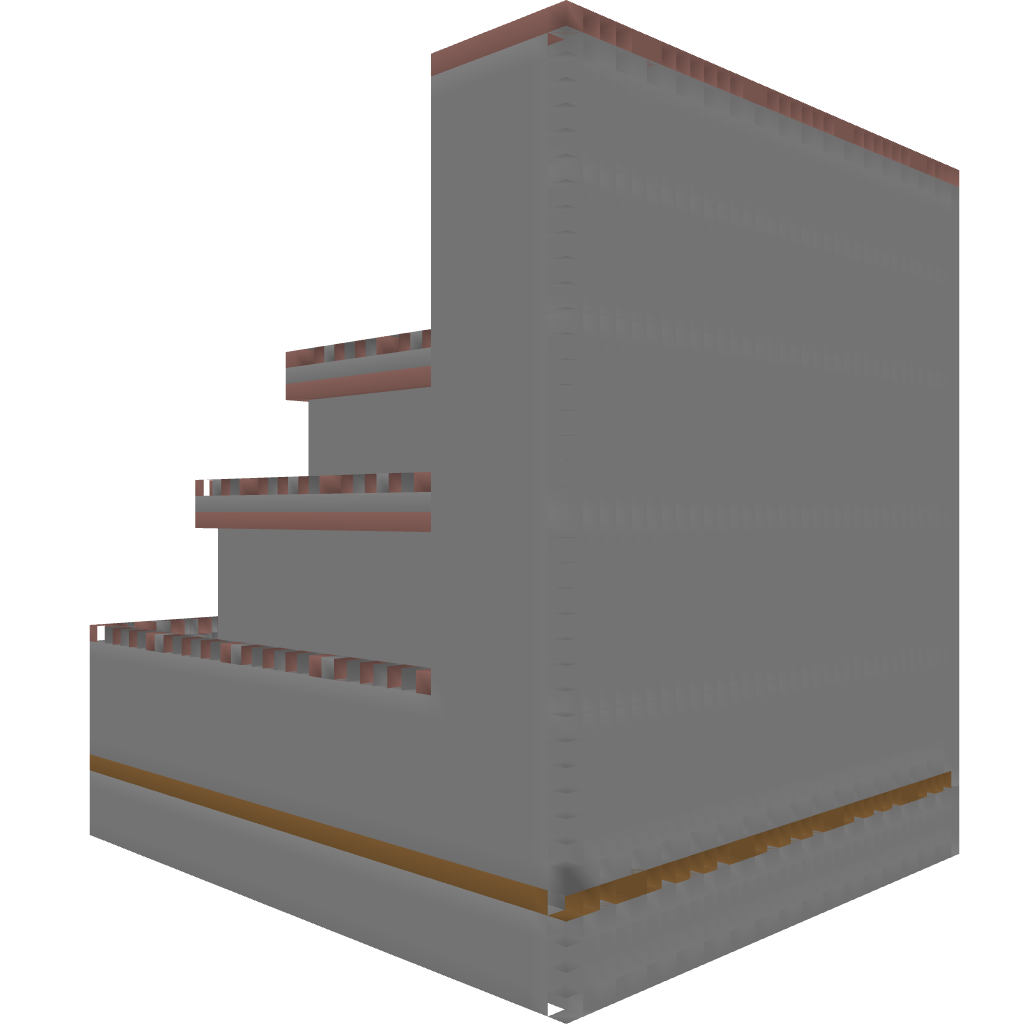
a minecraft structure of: City Capital Fortress bad low quality